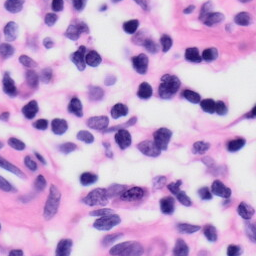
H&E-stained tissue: Skin